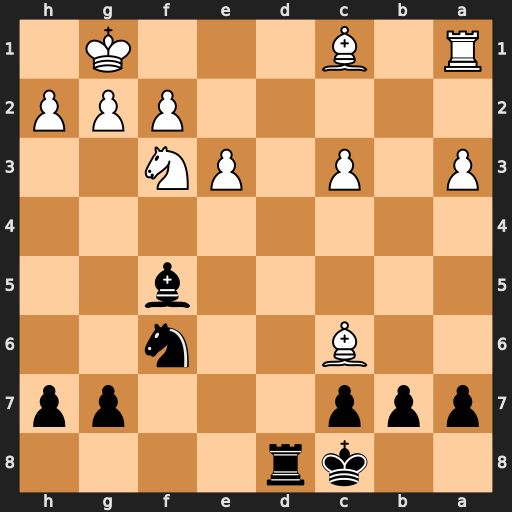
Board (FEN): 2kr4/ppp3pp/2B2n2/5b2/8/P1P1PN2/5PPP/R1B3K1
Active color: b
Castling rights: -
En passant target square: -
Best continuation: Rd1+ Ne1 Rxe1#